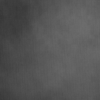
Label: dusty